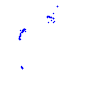
Particle: proton